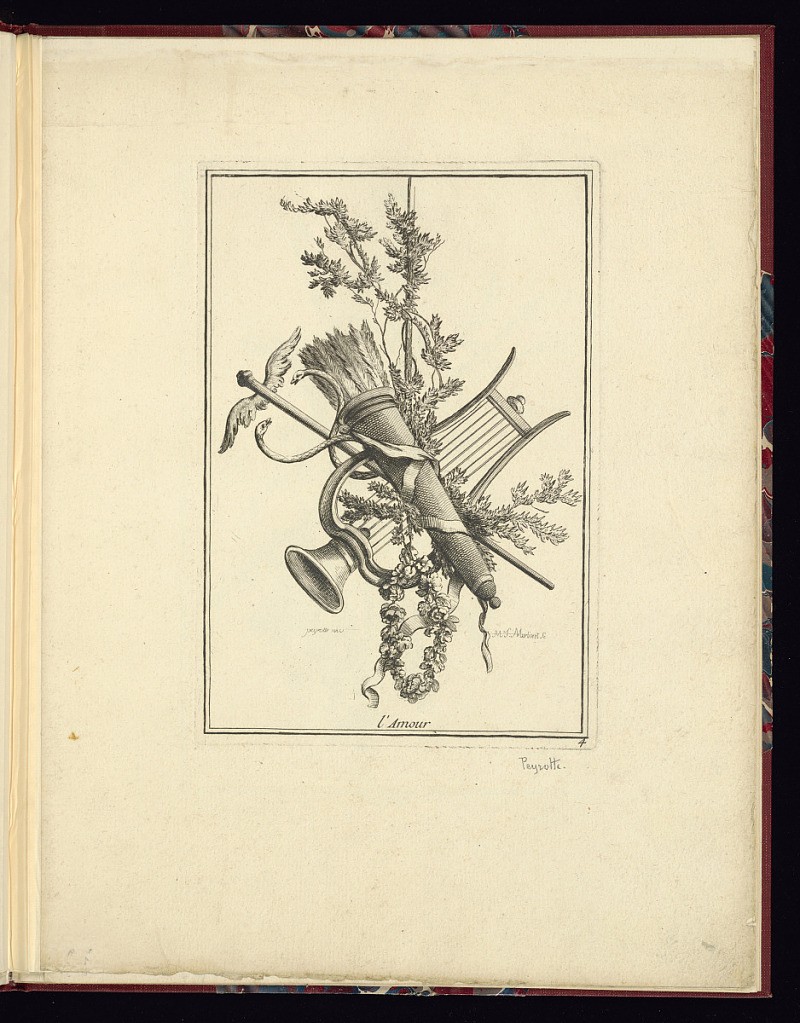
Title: L'Amour
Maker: Alexis Peyrotte, French, 1699–1769
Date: mid- 18th–late 18th century
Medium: Etching on laid paper
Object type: Print
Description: Within a double-lined frame, an ornamental trophy representing love, with a lyre, a quiver with arrows and a caduceus hanging from a cord or textile, intertwined with foliate branches and ribbons. The plate is titled, signed, and numbered.